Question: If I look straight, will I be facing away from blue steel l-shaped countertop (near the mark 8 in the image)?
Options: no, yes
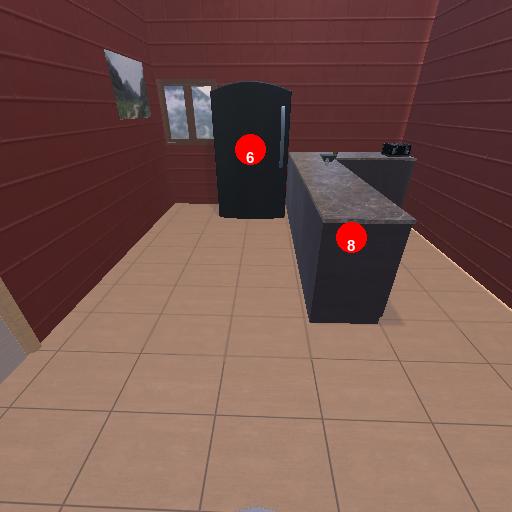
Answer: no